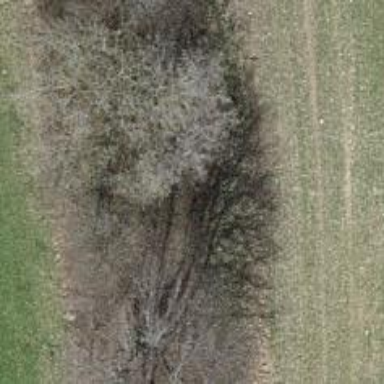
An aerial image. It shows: Row of trees in natural setting.